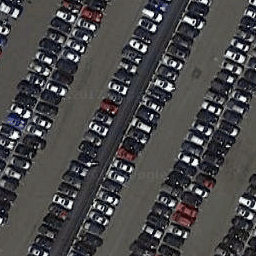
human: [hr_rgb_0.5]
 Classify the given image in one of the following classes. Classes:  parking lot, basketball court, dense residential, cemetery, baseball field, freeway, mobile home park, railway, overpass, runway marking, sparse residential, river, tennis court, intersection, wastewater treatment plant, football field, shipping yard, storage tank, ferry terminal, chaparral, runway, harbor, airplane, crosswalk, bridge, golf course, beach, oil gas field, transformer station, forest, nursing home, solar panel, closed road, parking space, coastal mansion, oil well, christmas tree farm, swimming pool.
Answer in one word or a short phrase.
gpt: parking lot